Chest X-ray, PA view. Patient: 36 years old, sex M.
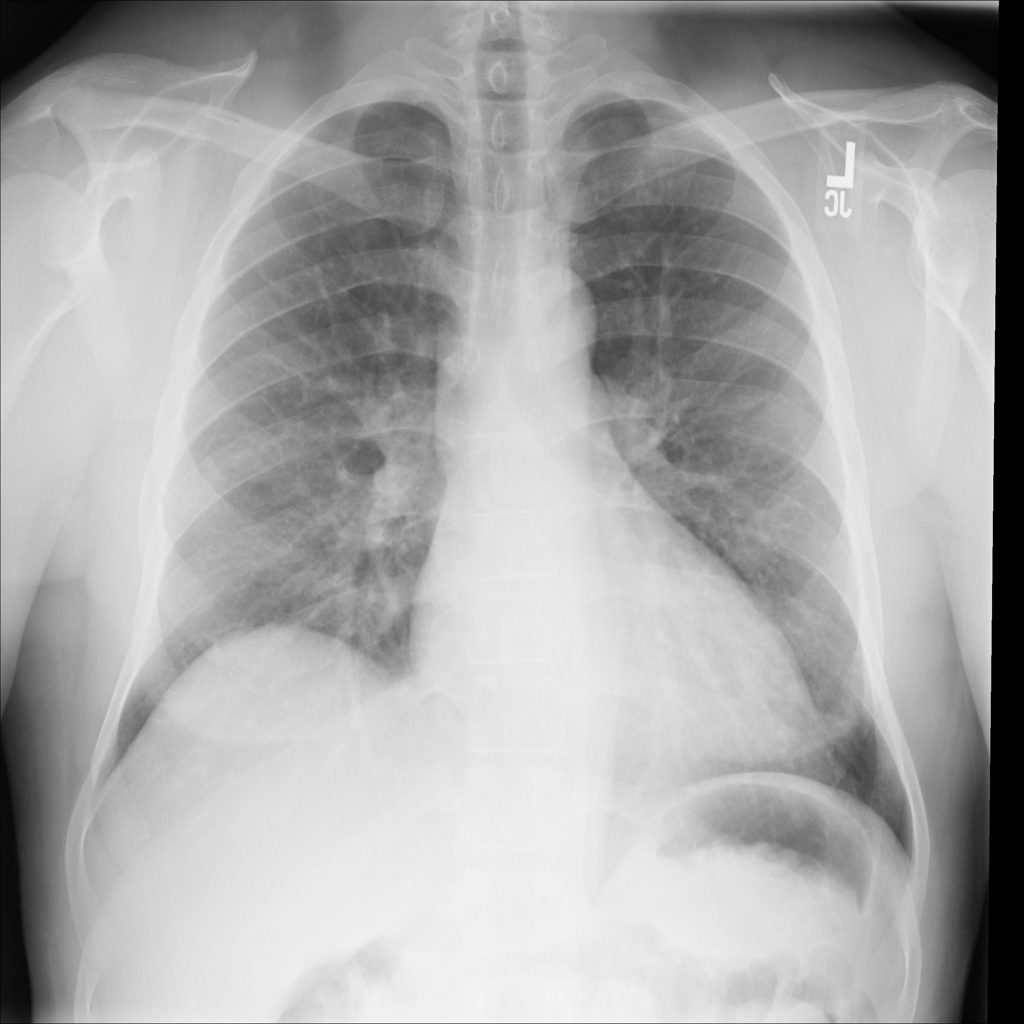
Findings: No Finding